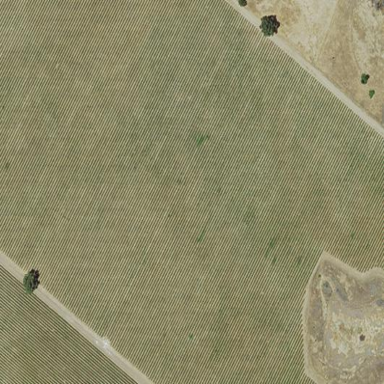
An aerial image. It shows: Vineyard with grape crops.